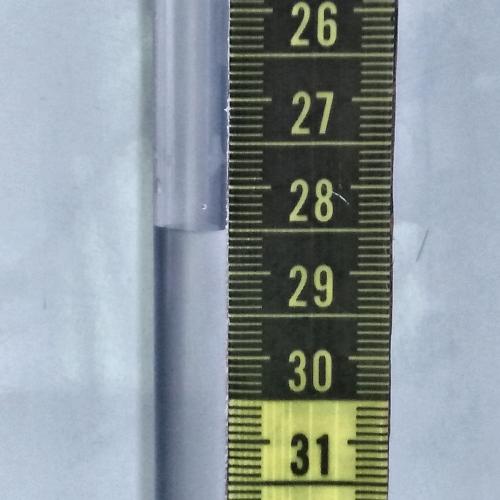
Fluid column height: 28.5 cm